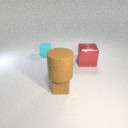
small brown rubber cube in front of small cyan rubber cylinder